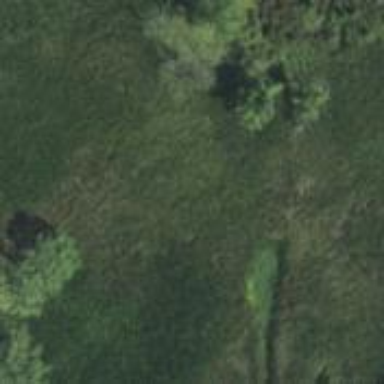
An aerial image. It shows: Beautiful wet meadow natural wetland.